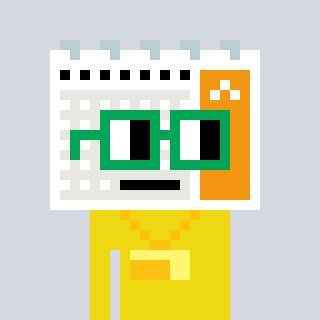
a pixel art character with square green glasses, a calendar-shaped head and a yellow-colored body on a cool background